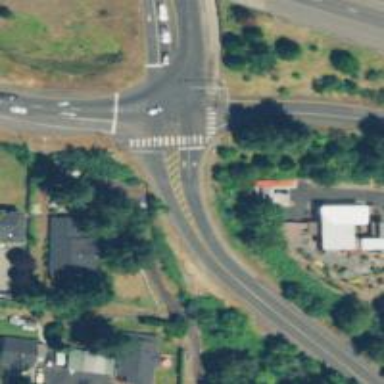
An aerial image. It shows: Crossing on path.